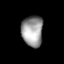
Tissue: lung
Cell type: Epithelial cells
Senescence score: 0.1945
Nuclear area (px): 642
Mean DAPI intensity: 153.472